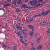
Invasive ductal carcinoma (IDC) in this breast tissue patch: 1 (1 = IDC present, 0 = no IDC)